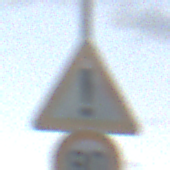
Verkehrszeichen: Gefahrenstelle
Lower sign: Geschwindigkeit80
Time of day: SunriseSunset
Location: Outdoor (Nature)
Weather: PartlyCloudy
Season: NotSpecified
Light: Natural